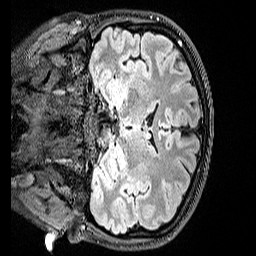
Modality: FLAIR
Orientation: coronal
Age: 21
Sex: female
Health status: healthy
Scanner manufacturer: siemens
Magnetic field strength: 3 T
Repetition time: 5 s
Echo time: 0.388 s